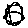
Label: hexagon